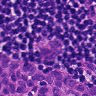
Metastatic tissue present: yes